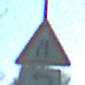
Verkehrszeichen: EinseitigVerengteFahrbahnLinks
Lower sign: RichtungsangabeDurchPfeile2
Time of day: MorningAfternoon
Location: Outdoor (Nature)
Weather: Clear
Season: NotSpecified
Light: Natural